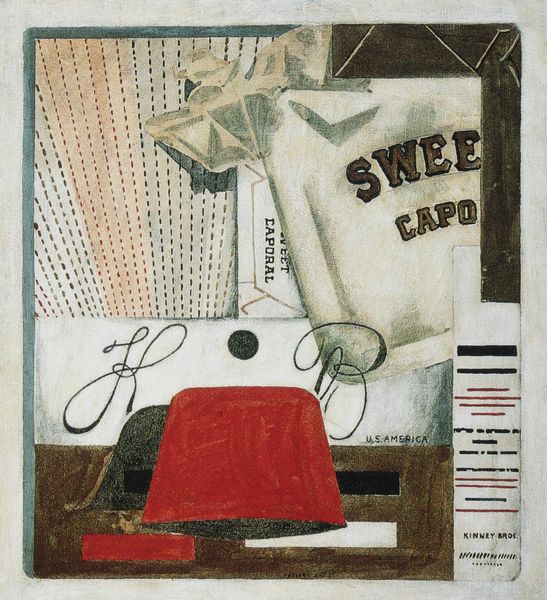
Titel: Sweet Caporal
Künstler: Stuart Davis
Standort: Madrid
Institution: Museo Thyssen-Bornemisza
Schlagwörter: braun, grau, hüte, schwarz, weiss, zeichnung, rot, signatur, schrift, papier, moderne, modern, striche, collage, serviette, schild, form, initialen, buchstaben, punkt, kollage, englisch, gestrichelt